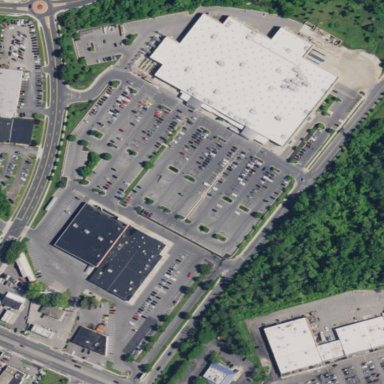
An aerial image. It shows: Retail area.